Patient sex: M
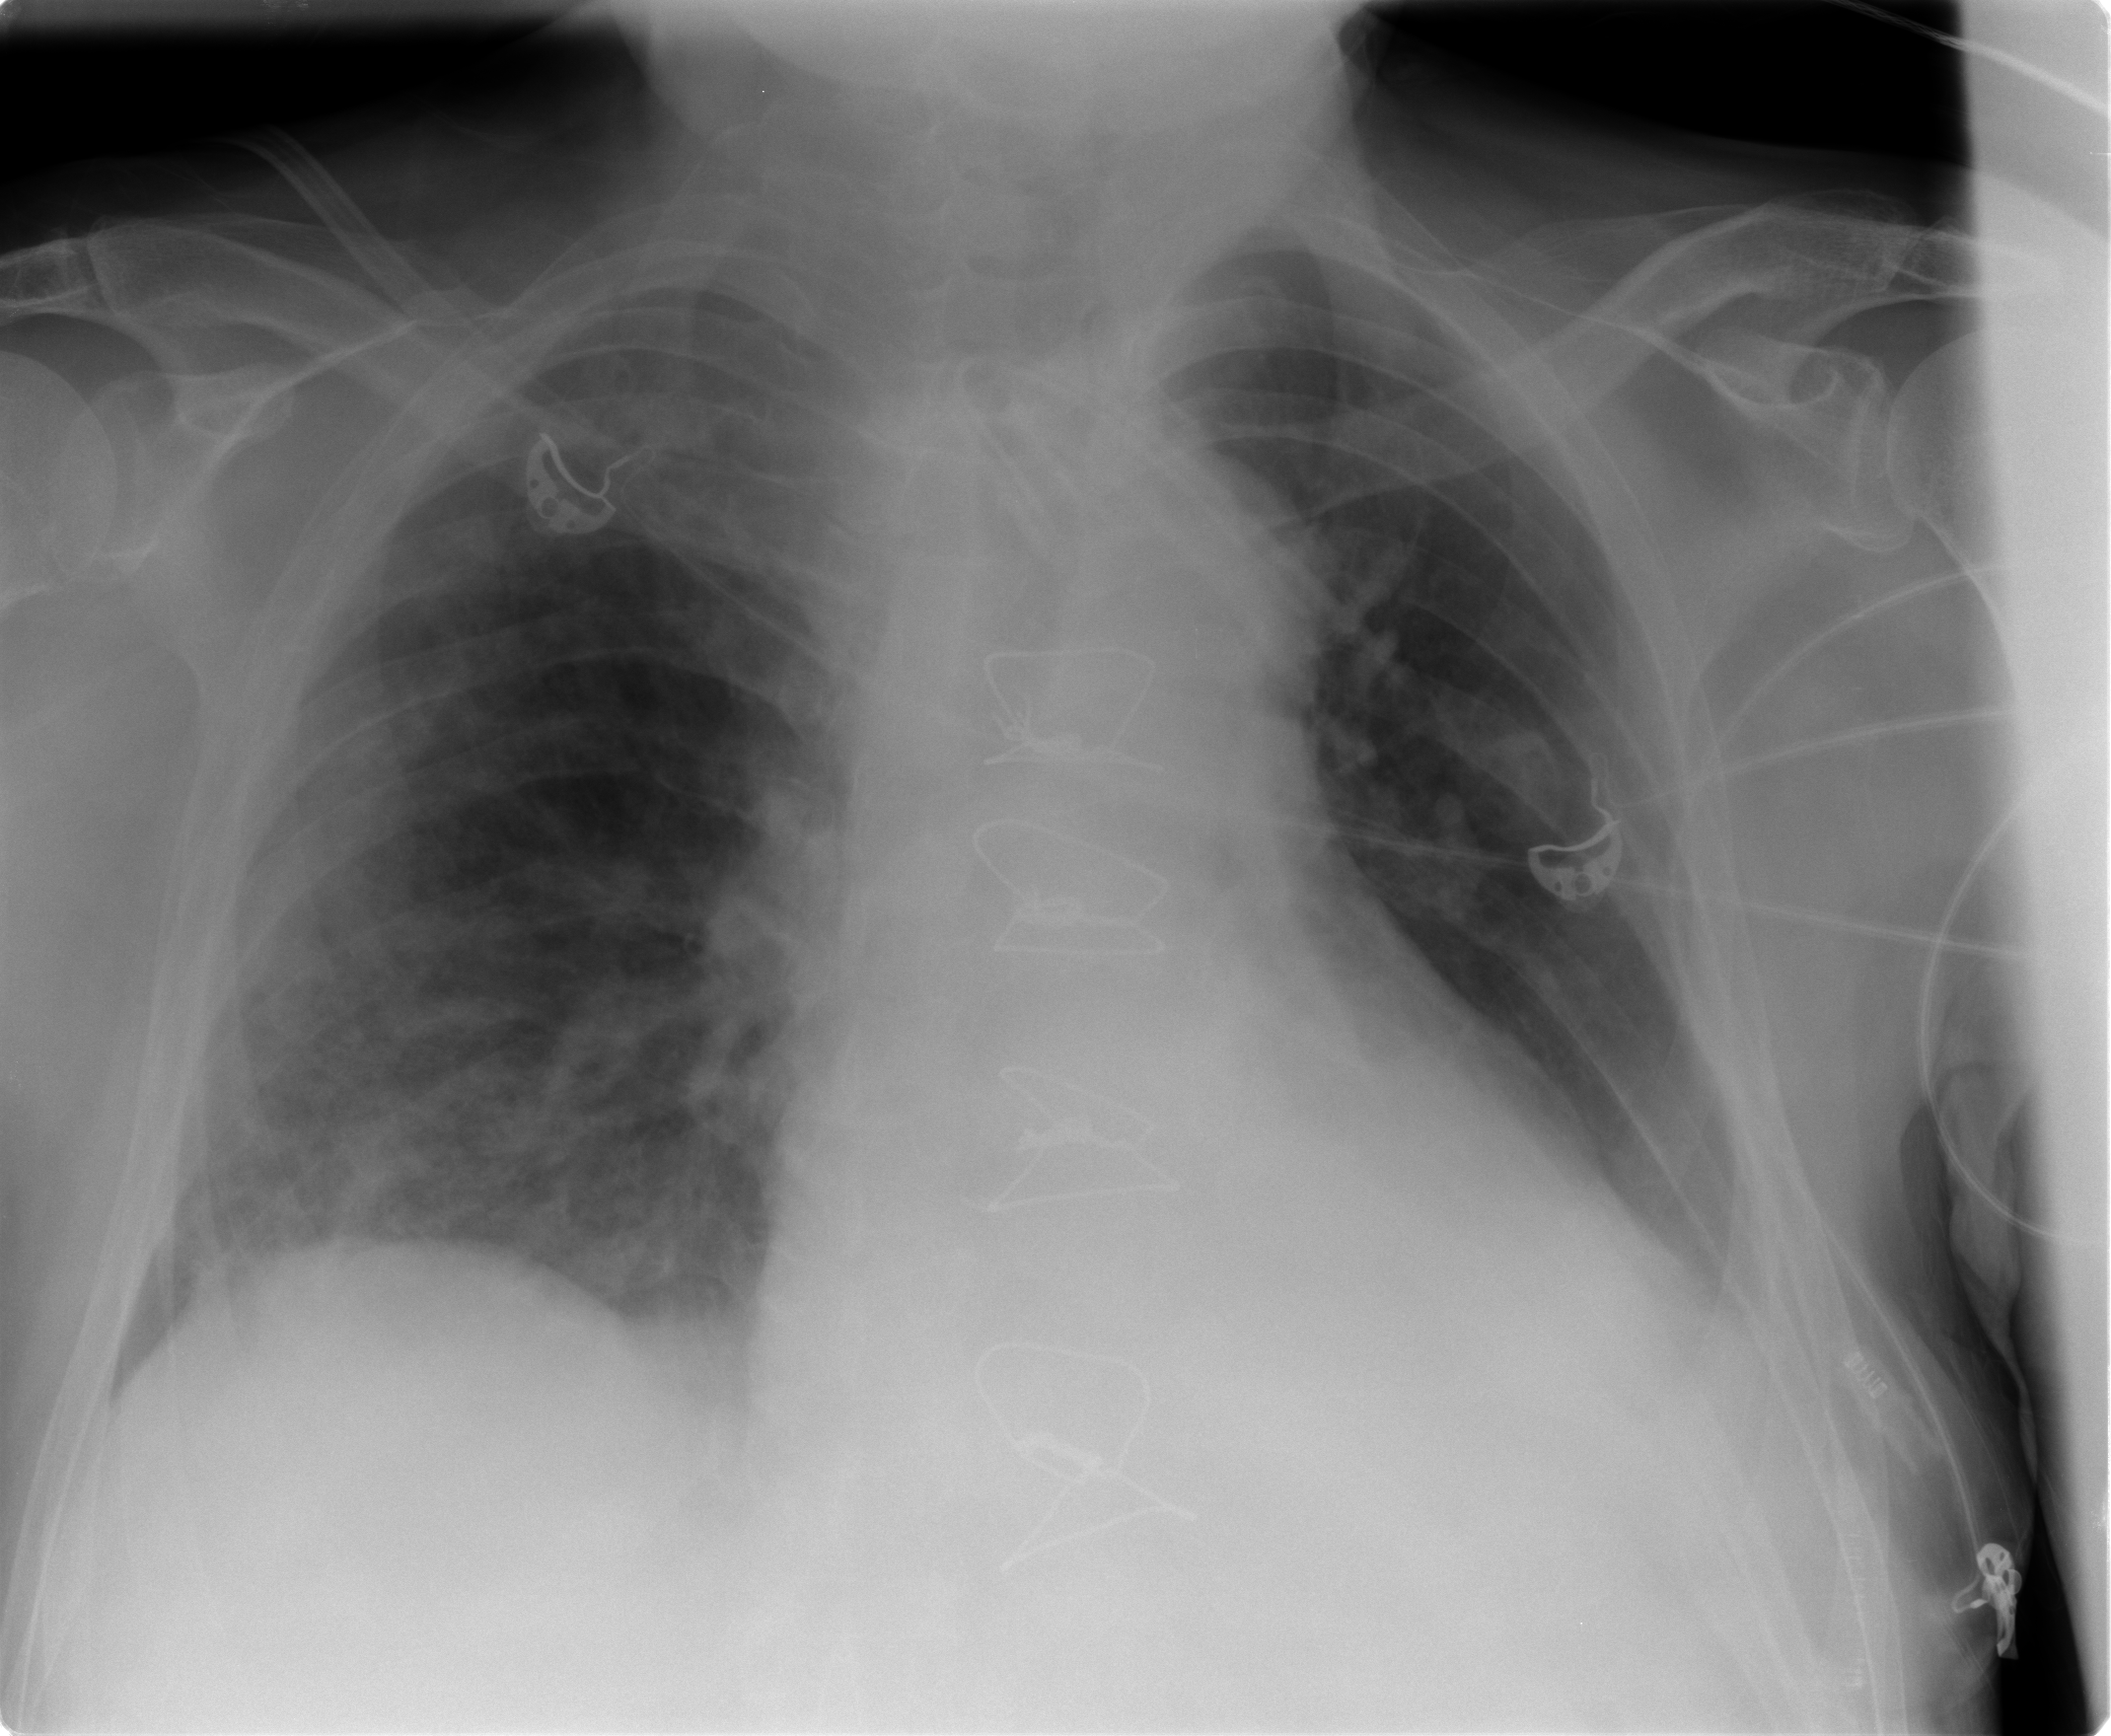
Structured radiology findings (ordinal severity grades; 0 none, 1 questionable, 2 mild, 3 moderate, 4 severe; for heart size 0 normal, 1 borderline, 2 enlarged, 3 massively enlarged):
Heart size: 1
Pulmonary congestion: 2
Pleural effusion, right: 0
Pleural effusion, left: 2
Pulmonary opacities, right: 2
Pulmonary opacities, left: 0
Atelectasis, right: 2
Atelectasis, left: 2